Interaction volume radius: 10 \u00c5
Interaction volume height: 45 \u00c5
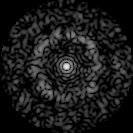
Disorder parameter: 0.7783